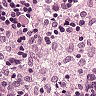
Metastatic tissue present: no